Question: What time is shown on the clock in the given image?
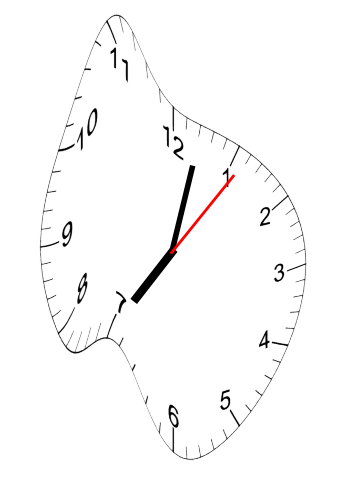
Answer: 07:02:06